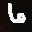
Label: 6